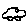
Label: car